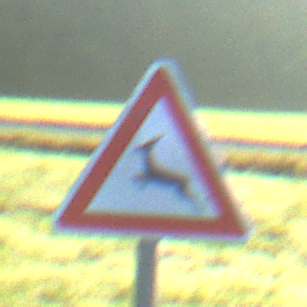
Verkehrszeichen: WildwechselRechts
Umgebung: Outdoor, Nature
Tageszeit: MorningAfternoon
Wetter: Clear
Licht: Natural
Jahreszeit: NotSpecified
Kontrast: HighContrast